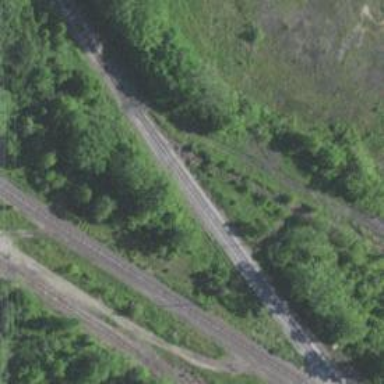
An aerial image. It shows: Abandoned spur railway.